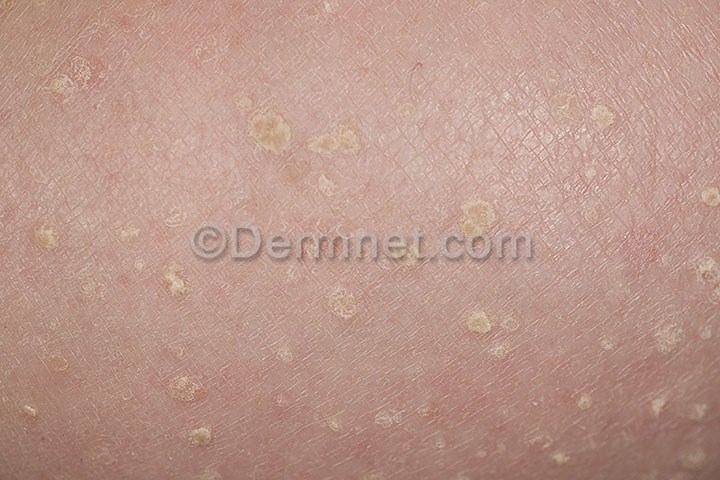
Disease: Warts Molluscum and other Viral Infections